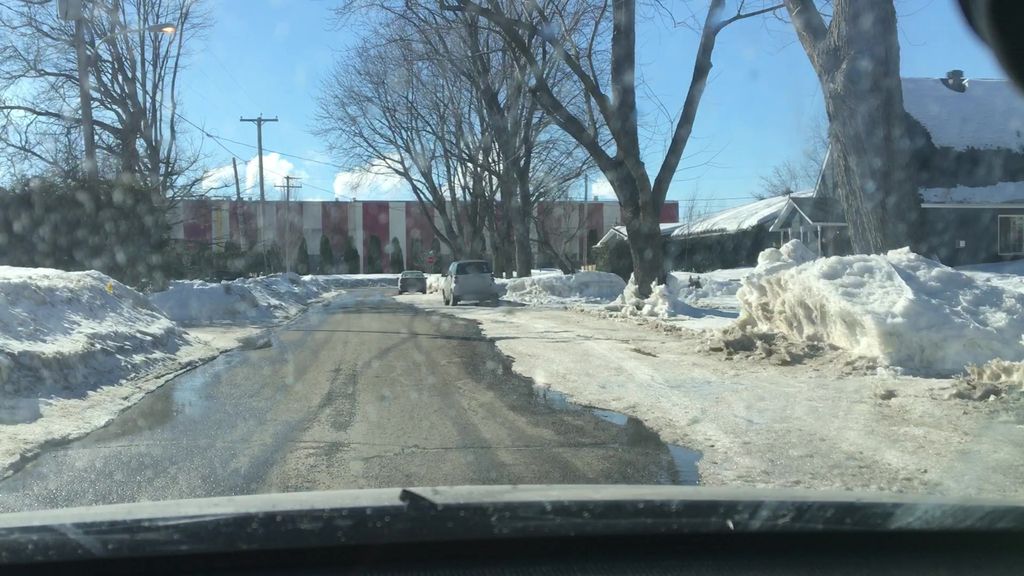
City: ottawa-gatineau